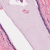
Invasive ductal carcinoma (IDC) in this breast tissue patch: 0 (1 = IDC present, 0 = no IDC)